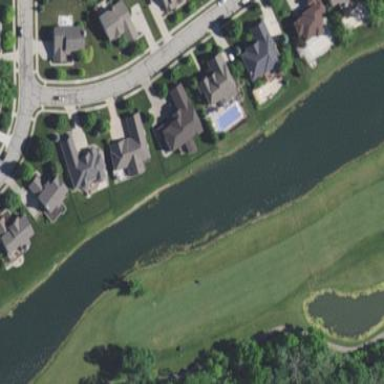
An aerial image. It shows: Scenic view of water hazard on golf course. The natural water feature adds beauty to the landscape.